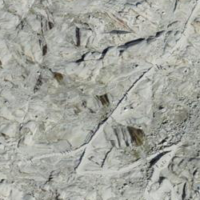
EUNIS habitat code: 49
Species observed at this site:
Marmota marmota
Silene acaulis
Pyrrhocorax graculus
Oxyria digyna
Lagopus muta